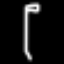
Label: pencil